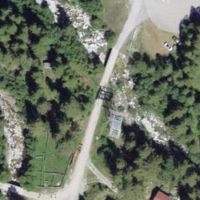
EUNIS habitat code: 55
Species observed at this site:
Pyrrhocorax graculus
Phoenicurus ochruros